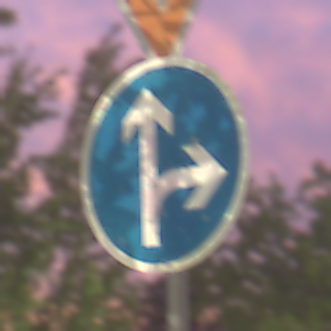
Verkehrszeichen: VorgeschriebeneFahrtrichtungGeradeausOderRechts
Zusatzzeichen oben: VorfahrtGewaehren
Umgebung: Outdoor, Urban
Tageszeit: SunriseSunset
Wetter: PartlyCloudy
Licht: Artificial
Jahreszeit: NotSpecified
Kontrast: HighContrast